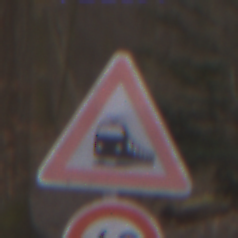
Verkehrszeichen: Bahnuebergang
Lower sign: Geschwindigkeit60
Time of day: MorningAfternoon
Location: Outdoor (Nature)
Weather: Overcast
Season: Autumn
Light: Natural